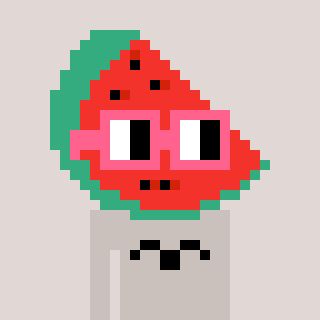
a pixel art character with square pink glasses, a watermelon-shaped head and a foggrey-colored body on a warm background